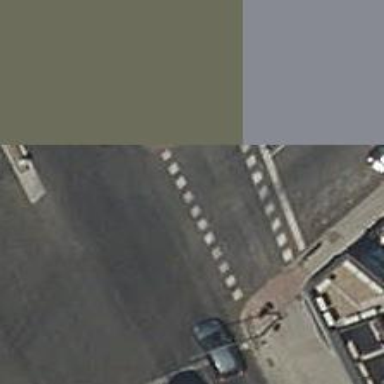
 there are traffic signals and zebra crossing."